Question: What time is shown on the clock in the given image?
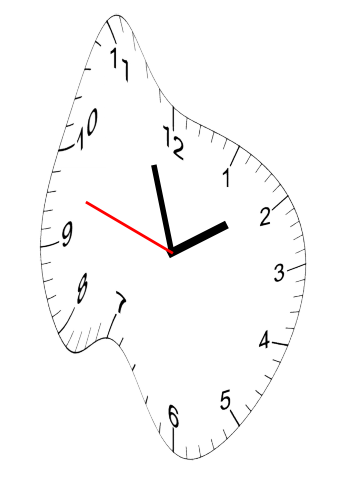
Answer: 01:56:48